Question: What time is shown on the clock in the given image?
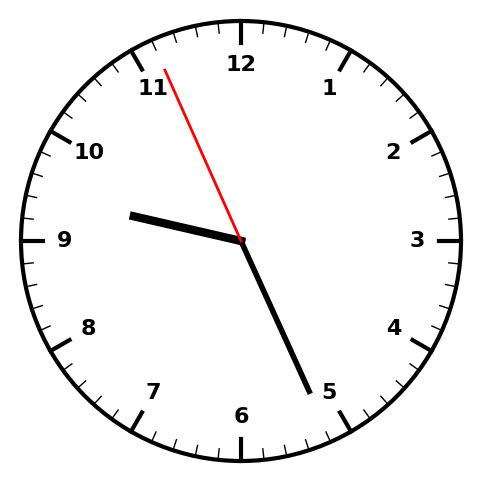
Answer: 09:25:56